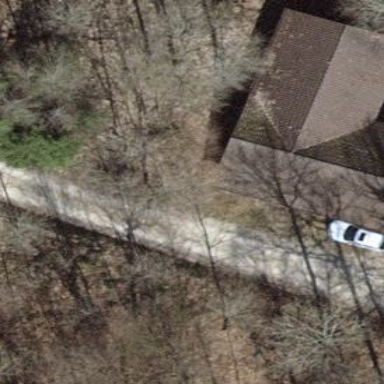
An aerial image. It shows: Cabin is depicted in the image.